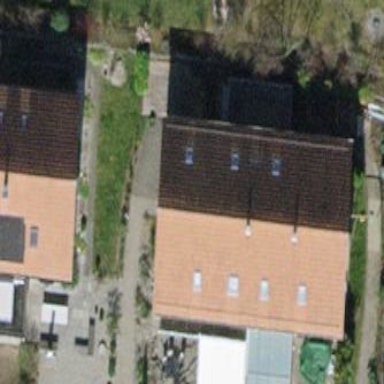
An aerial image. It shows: Semidetached house with gabled roof.